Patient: sex M, age 52
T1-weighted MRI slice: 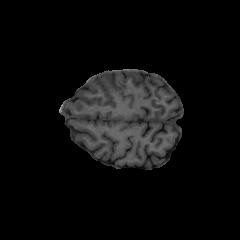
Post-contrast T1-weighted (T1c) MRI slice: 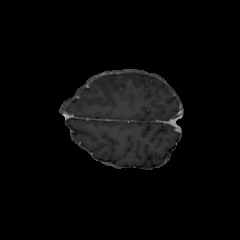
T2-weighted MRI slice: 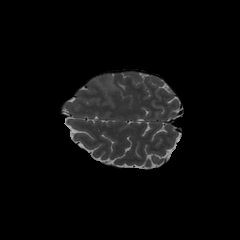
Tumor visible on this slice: yes
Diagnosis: Glioblastoma, IDH-wildtype
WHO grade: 4